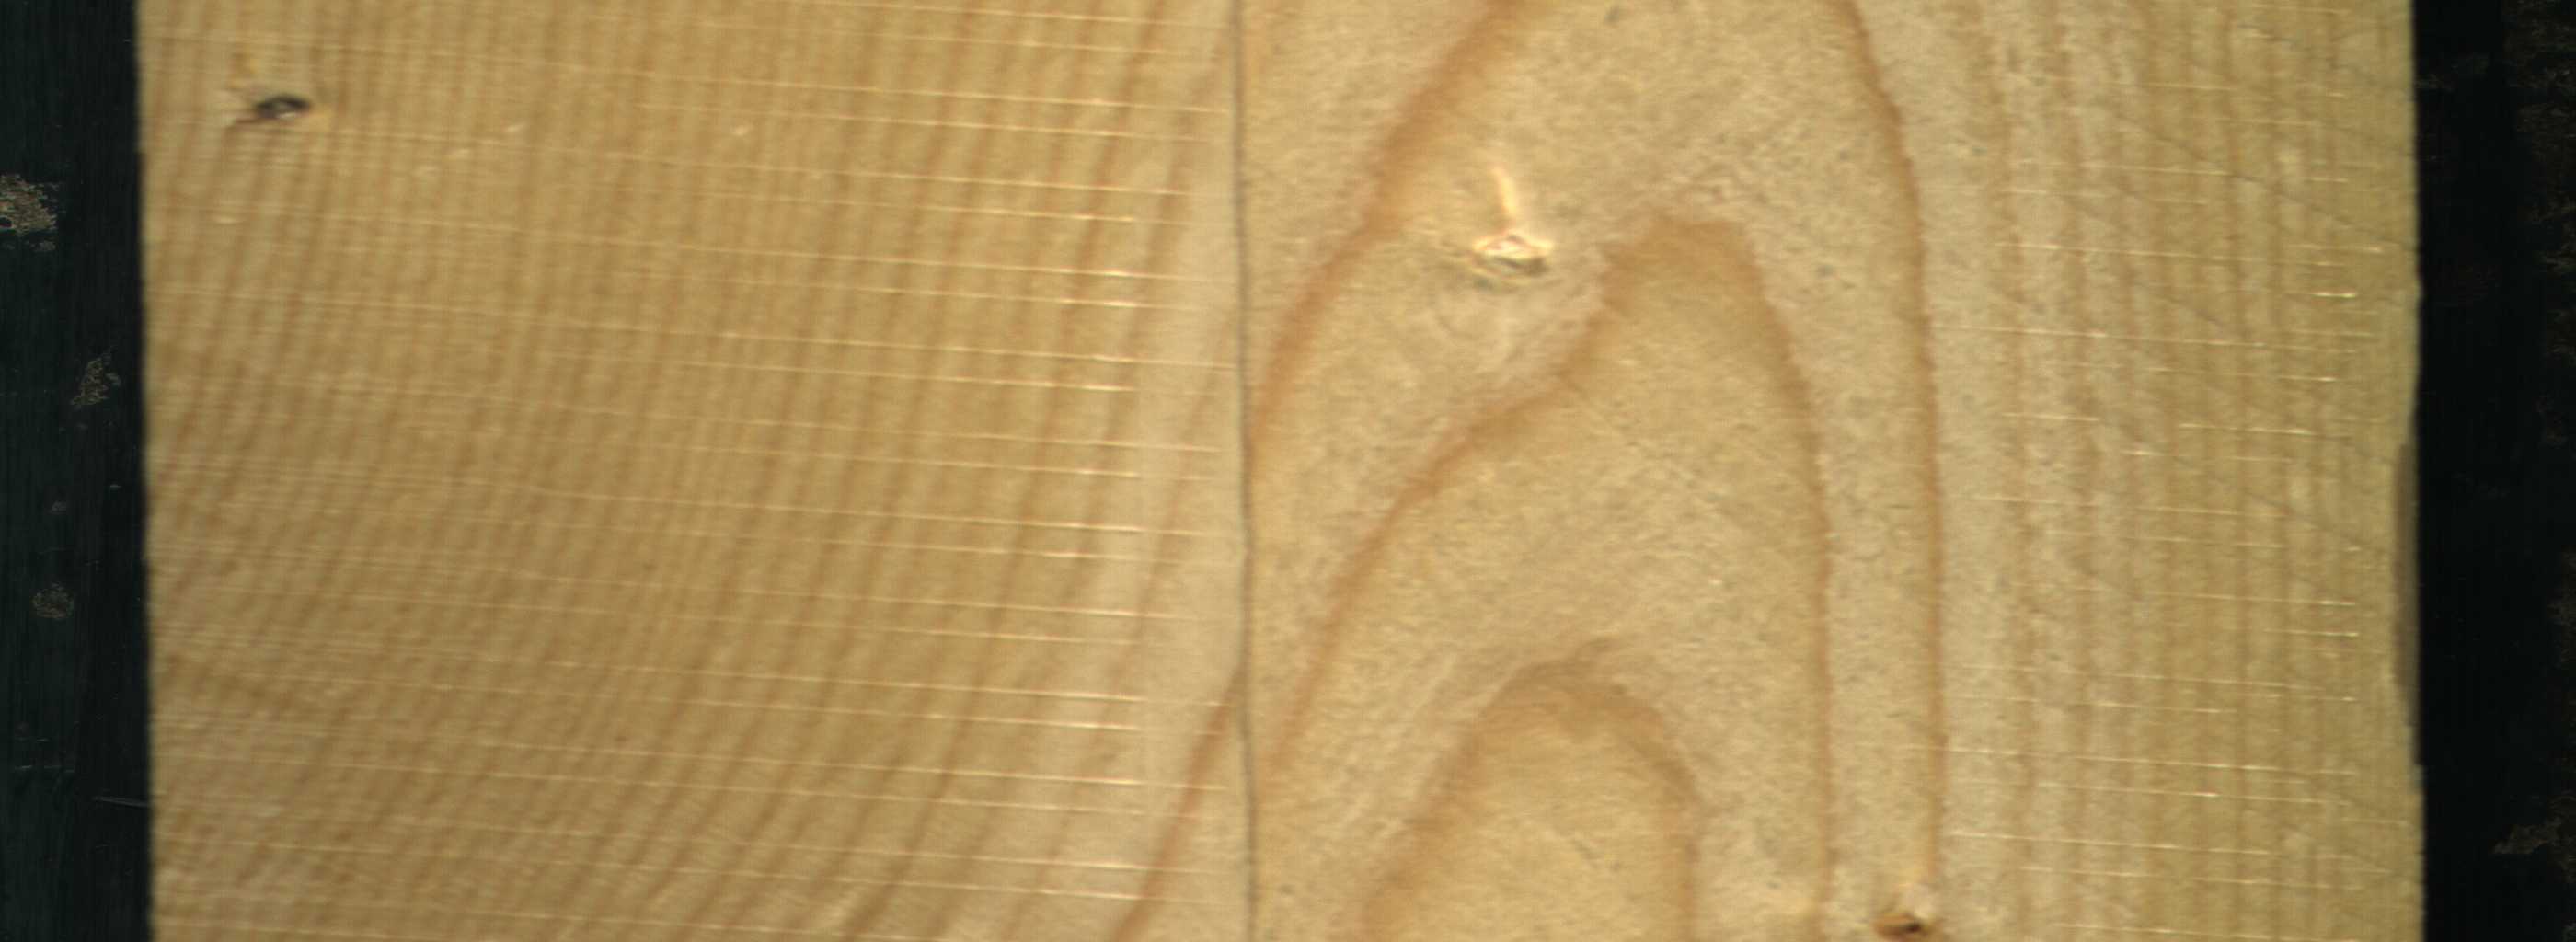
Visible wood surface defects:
resin
Live_Knot